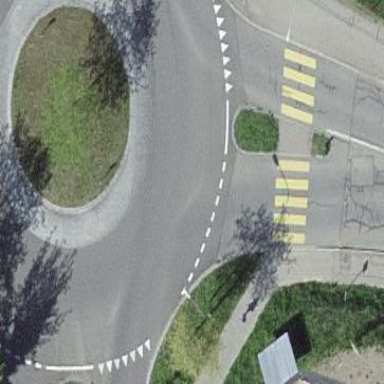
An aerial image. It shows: Tertiary road with asphalt surface leading to roundabout. There is separate sidewalk along the road.